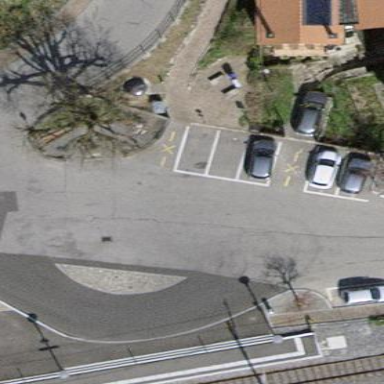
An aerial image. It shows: Square.